Aerial crown-view tile of a tropical tree (Barro Colorado Island, Panama), acquired 20241216:
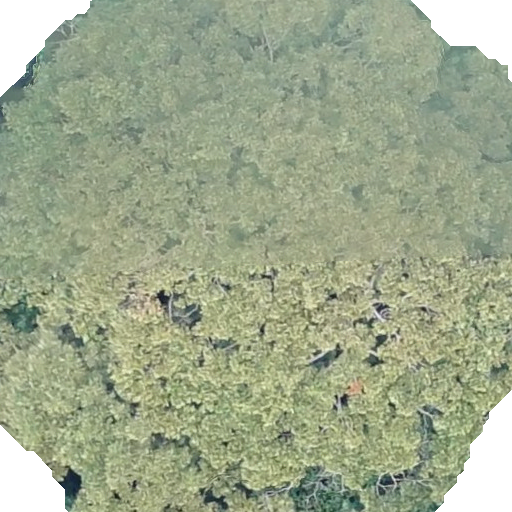
Species: Dipteryx oleifera
GBIF accepted scientific name: Dipteryx oleifera
Crown area: 443.214 m²